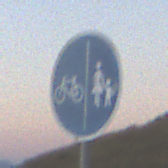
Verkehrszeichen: GetrennterRadUndGehwegRadwegLinks
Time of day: SunriseSunset
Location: Outdoor (RoadRail)
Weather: PartlyCloudy
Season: NotSpecified
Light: Natural